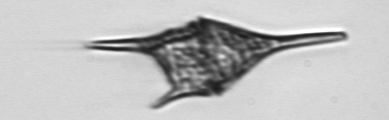
Label: Tripos_lineatus